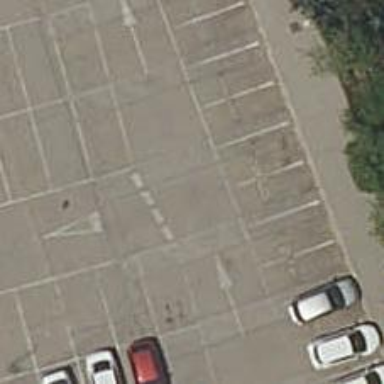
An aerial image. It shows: Parking aisle designated as service road.